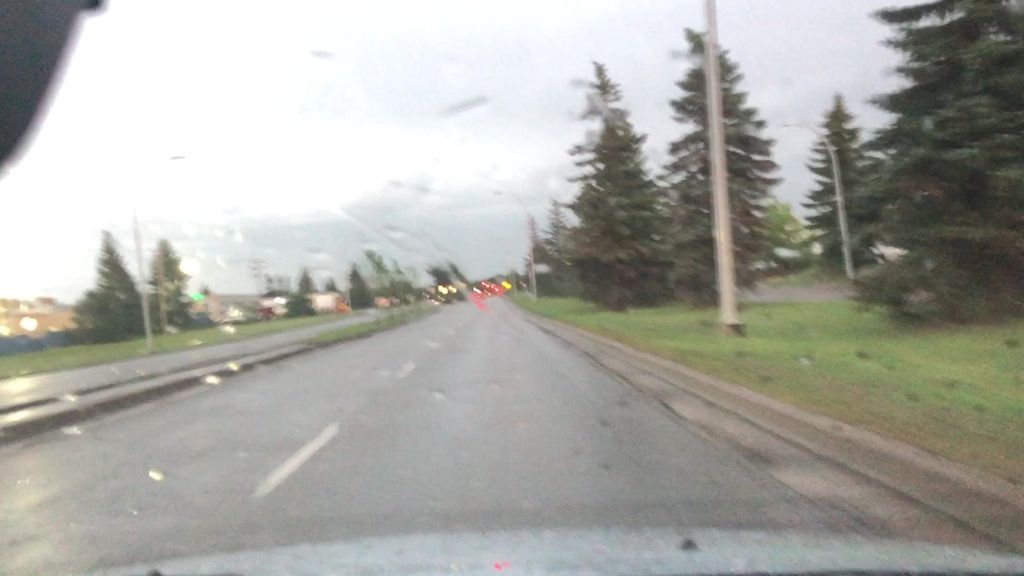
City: edmonton